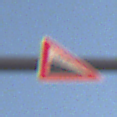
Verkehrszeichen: Gefaelle10
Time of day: SunriseSunset
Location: Outdoor (Nature)
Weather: PartlyCloudy
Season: NotSpecified
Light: Natural